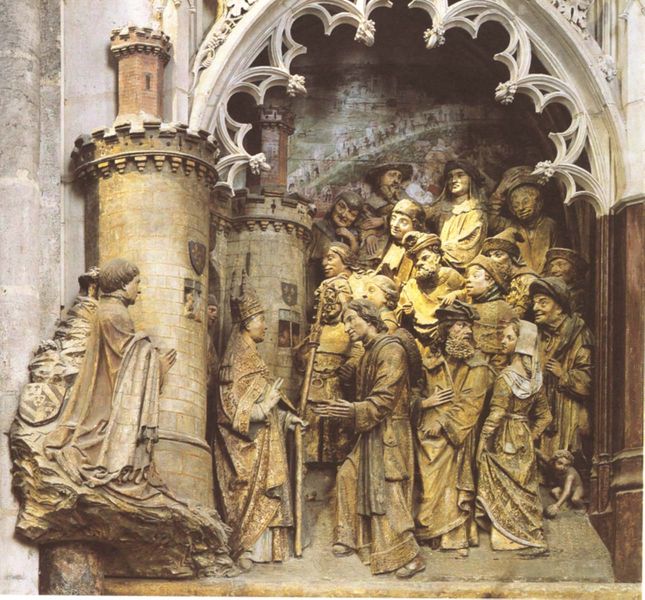
Titel: Darstellung von der Predigt des hl. Firmin, dem 1. Bischof von Amiens
Standort: Amiens, Kathedrale (EU - F)
Schlagwörter: gruppe, frauen, gelb, menschen, braun, fenster, frau, holz, hut, kleid, männer, straße, haube, muster, alt, bart, falten, geschichte, stein, kirche, gold, mantel, gotik, stock, turm, skulptur, relief, farbig, bogen, gasse, stab, mauer, bischof, papst, dekoration, verzierung, zinnen, foto, nische, burg, türmchen, türme, viele, knien, volk, beten, wappen, skulpturen, sandstein, segnen, mitra, begrüßung, heilig, maßwerk, bischofsstab, krummstab, skulpturengruppe, bischf